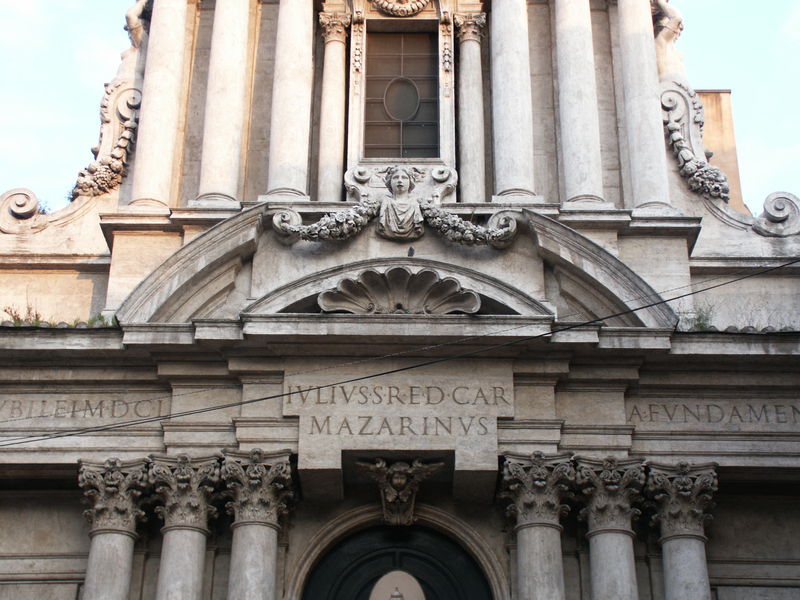
Titel: Rom, S. Vincenzo ed Anastasio
Künstler: Martino d. J. Longhi
Standort: Rom, S. Vincenzo ed Anastasio (EU - I - Latium)
Schlagwörter: weiß, fenster, frau, marmor, säulen, tür, gebäude, haus, ornament, architektur, barock, stein, kirche, oval, turm, engel, schrift, bogen, fassade, giebel, inschrift, dekor, ornamente, stuck, stufen, granit, foto, eingang, torbogen, text, architrav, kapitelle, kapitell, girlanden, portal, pforte, voluten, ionisch, griechisch, romanik, tempel, volute, muschel, korinthisch, römisch, kapitel, gebälk, feston, latein, segmentgiebel, julius, skulpturenschmuck, frauenkopf, sprenggiebel, verkröpfung, korinthische säulen, eingeng, barockfassade, iulius, segmentbogengiebel, korinthika, guirlanden